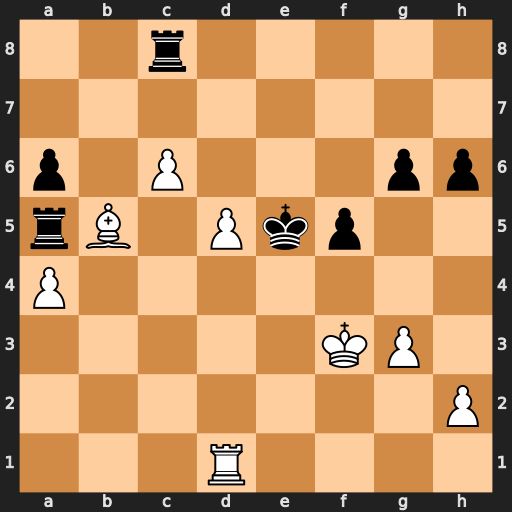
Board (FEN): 2r5/8/p1P3pp/rB1Pkp2/P7/5KP1/7P/3R4
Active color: w
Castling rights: -
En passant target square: -
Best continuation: d6 axb5 d7